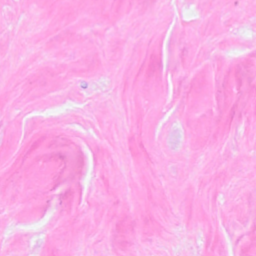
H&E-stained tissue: Breast